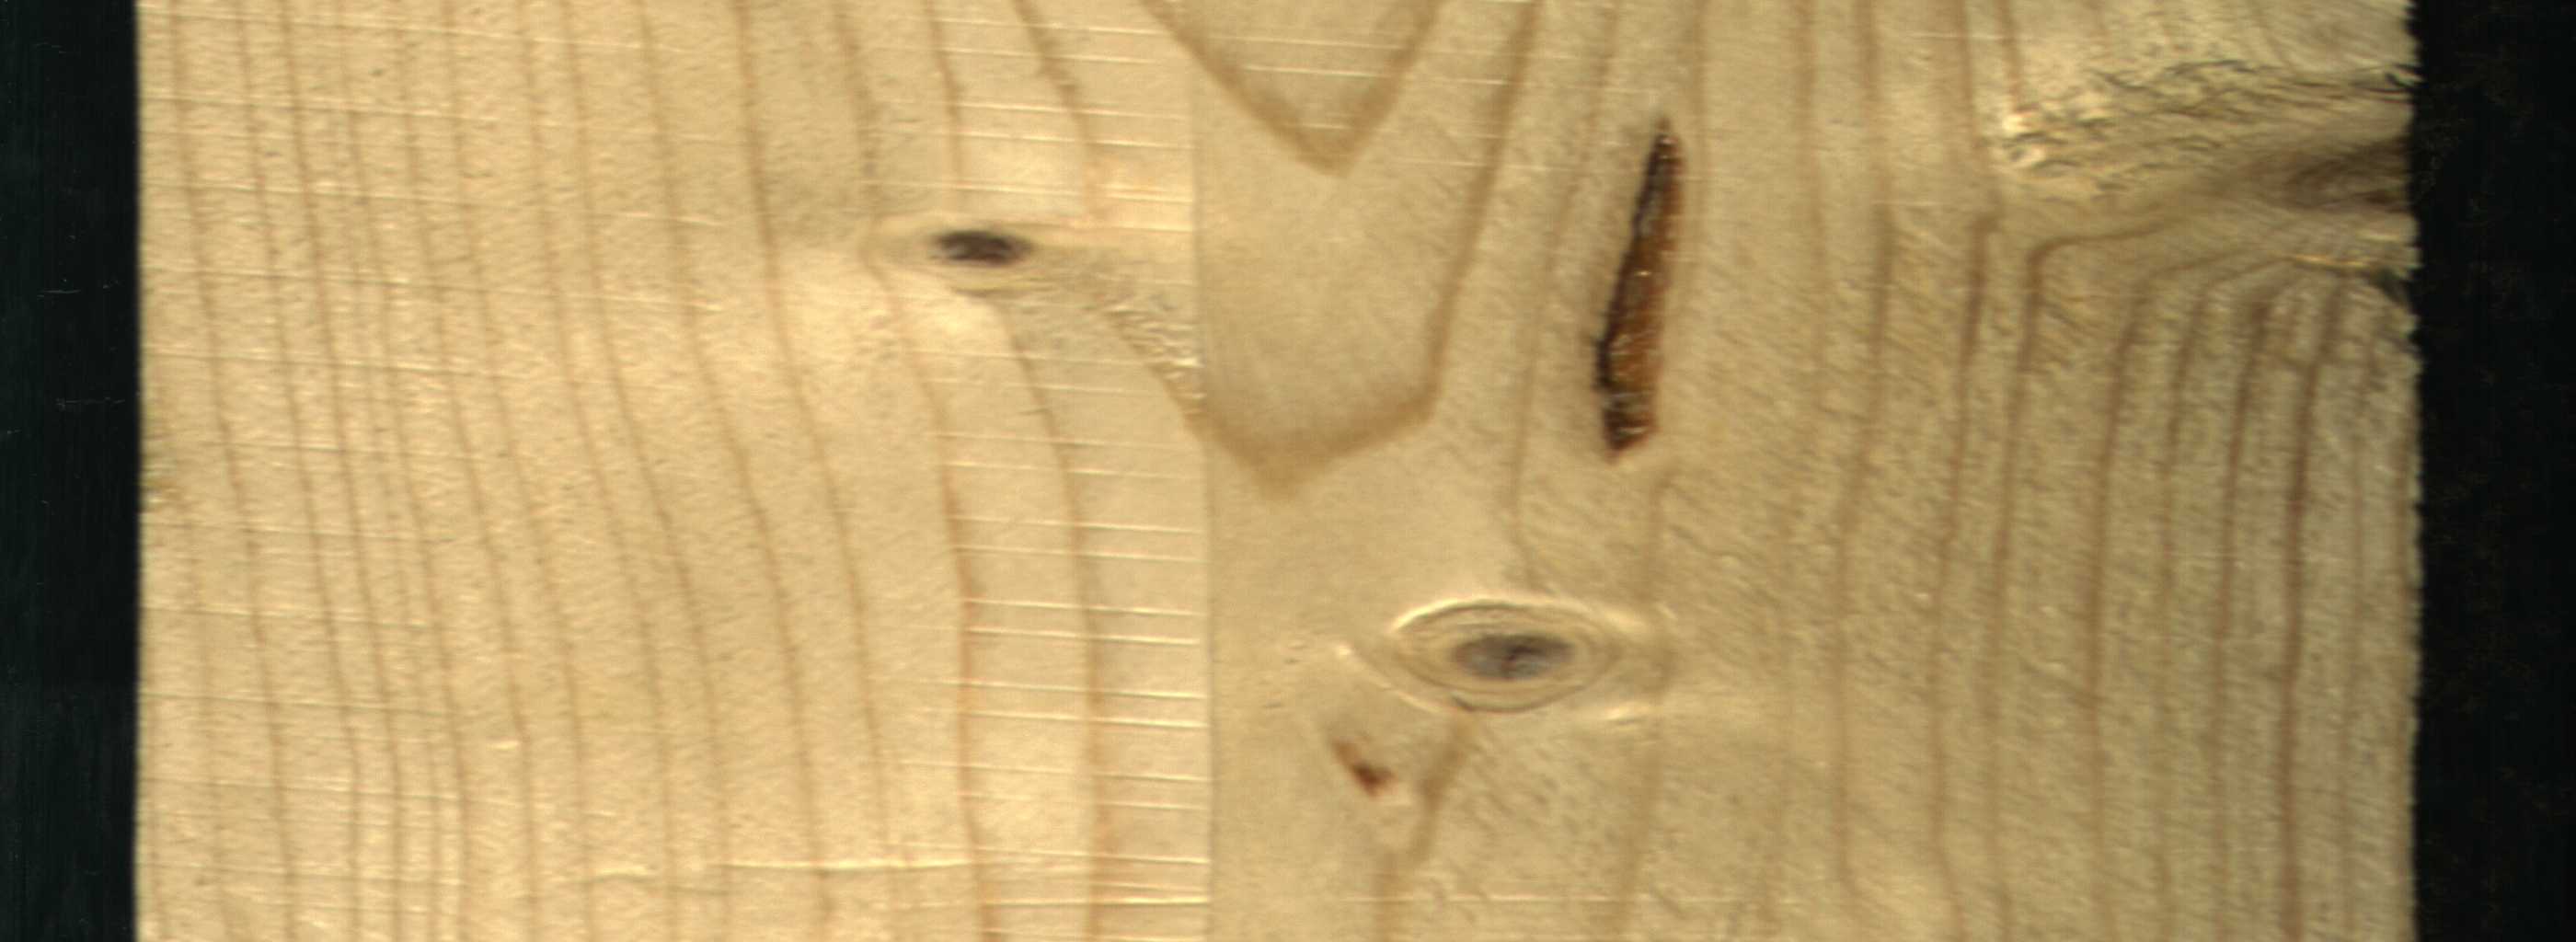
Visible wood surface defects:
resin
Live_Knot
Live_Knot
Live_Knot